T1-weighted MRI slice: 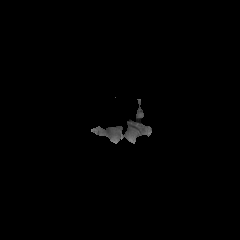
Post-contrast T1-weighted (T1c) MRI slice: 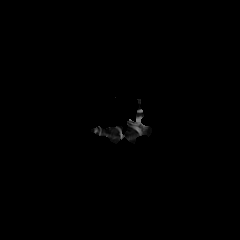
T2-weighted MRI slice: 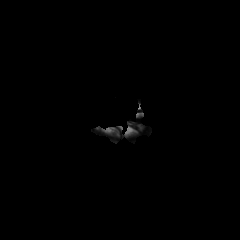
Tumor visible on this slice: no